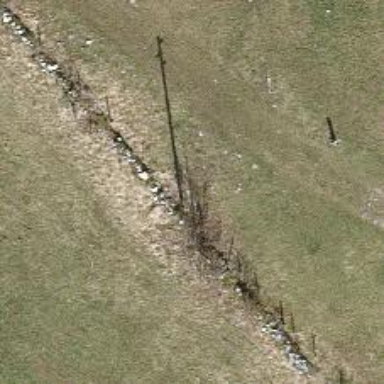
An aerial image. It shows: Power pole.